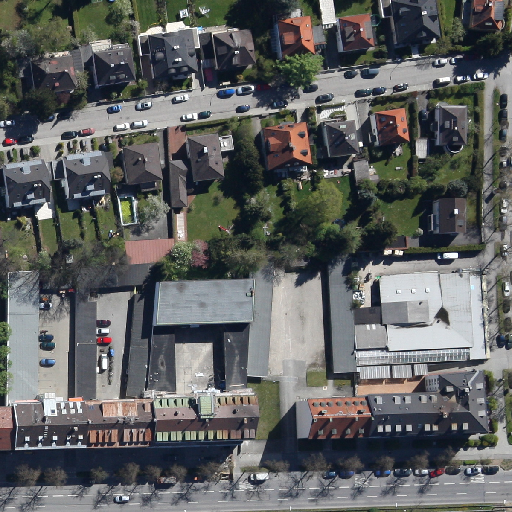
Referring expression: impervious surface